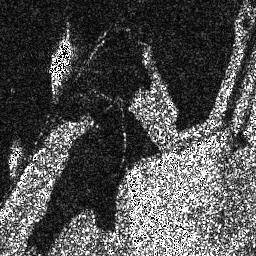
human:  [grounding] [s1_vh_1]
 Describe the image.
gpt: In the satellite image, there is  <ref>1 medium ship </ref> <box>[[1, 55, 8, 67, 0]]</box> located at left,  <ref>1 medium ship </ref> <box>[[19, 14, 28, 37, 0]]</box> located at top left.